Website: slack
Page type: billing-address
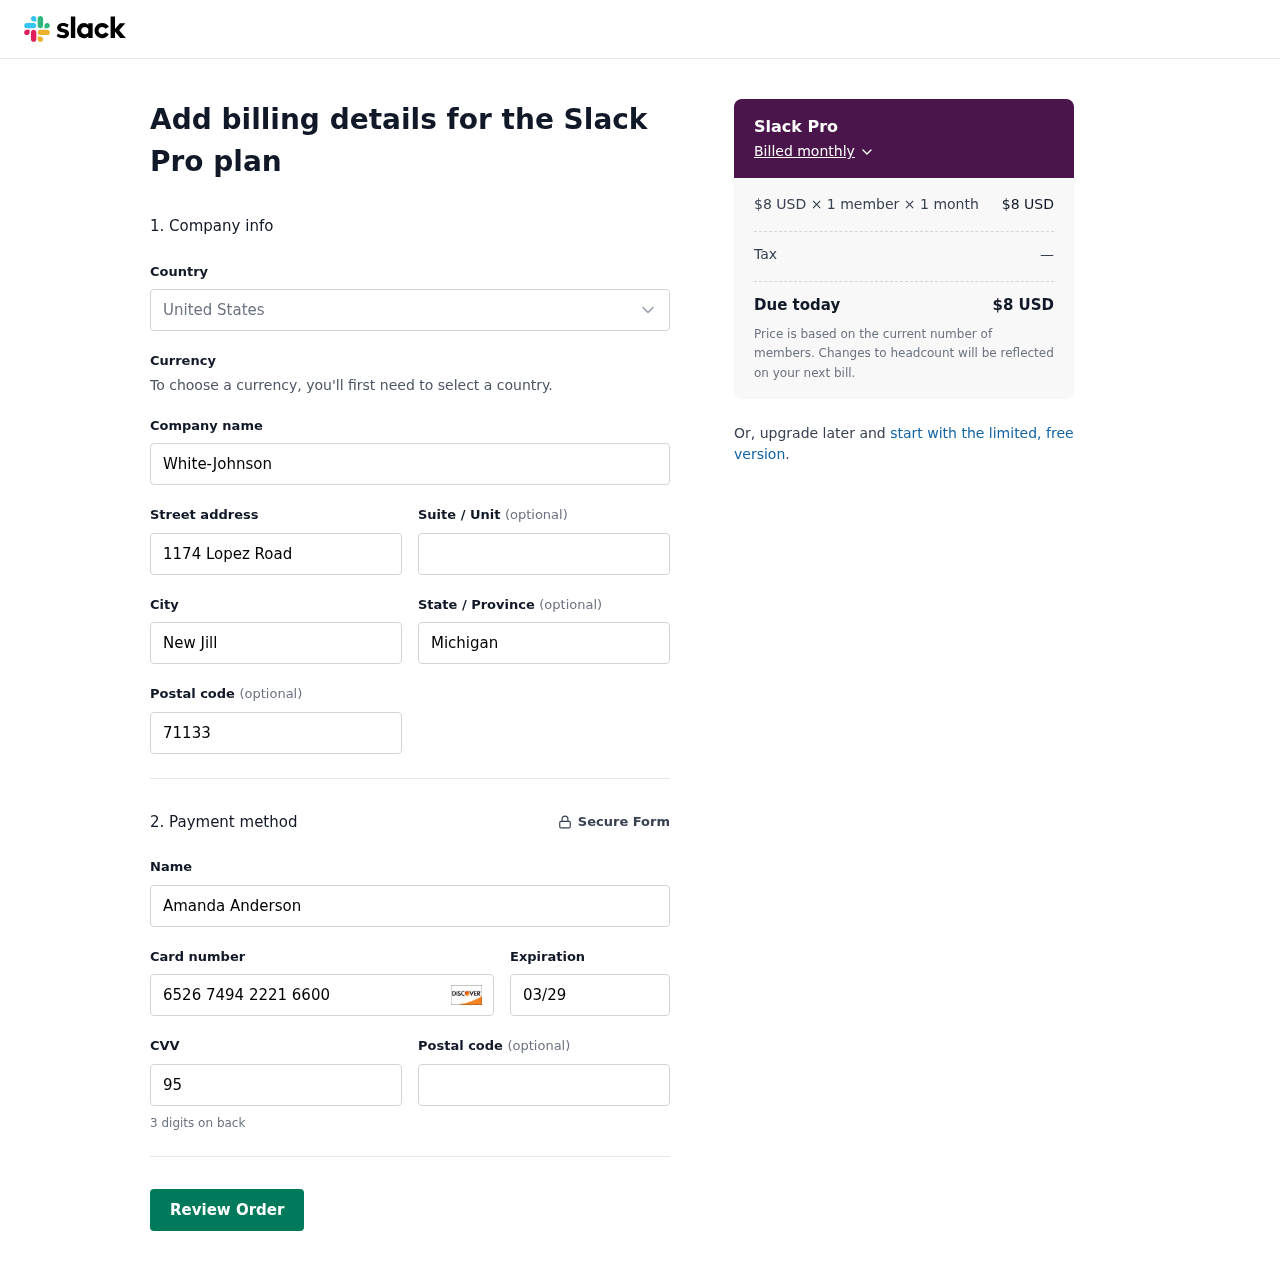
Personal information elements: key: PII_CARD_CVV
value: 952
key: PII_CARD_EXPIRY
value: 03/29
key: PII_CARD_NUMBER
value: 6526 7494 2221 6600
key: PII_CITY
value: New Jill
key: PII_COMPANY
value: White-Johnson
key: PII_COUNTRY
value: United States
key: PII_FULLNAME
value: Amanda Anderson
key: PII_POSTCODE
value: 71133
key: PII_STATE
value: Michigan
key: PII_STREET
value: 1174 Lopez Road
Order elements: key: ORDER_PLAN_PRICE
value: $8 USD
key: ORDER_NUM_MEMBERS
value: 1 member
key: ORDER_NUM_MONTHS
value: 1 month
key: ORDER_SUBTOTAL
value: $8 USD
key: ORDER_TAX
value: —
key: ORDER_TOTAL
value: $8 USD